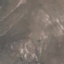
Label: HerbaceousVegetation